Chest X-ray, AP view. Patient: 28 years old, sex M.
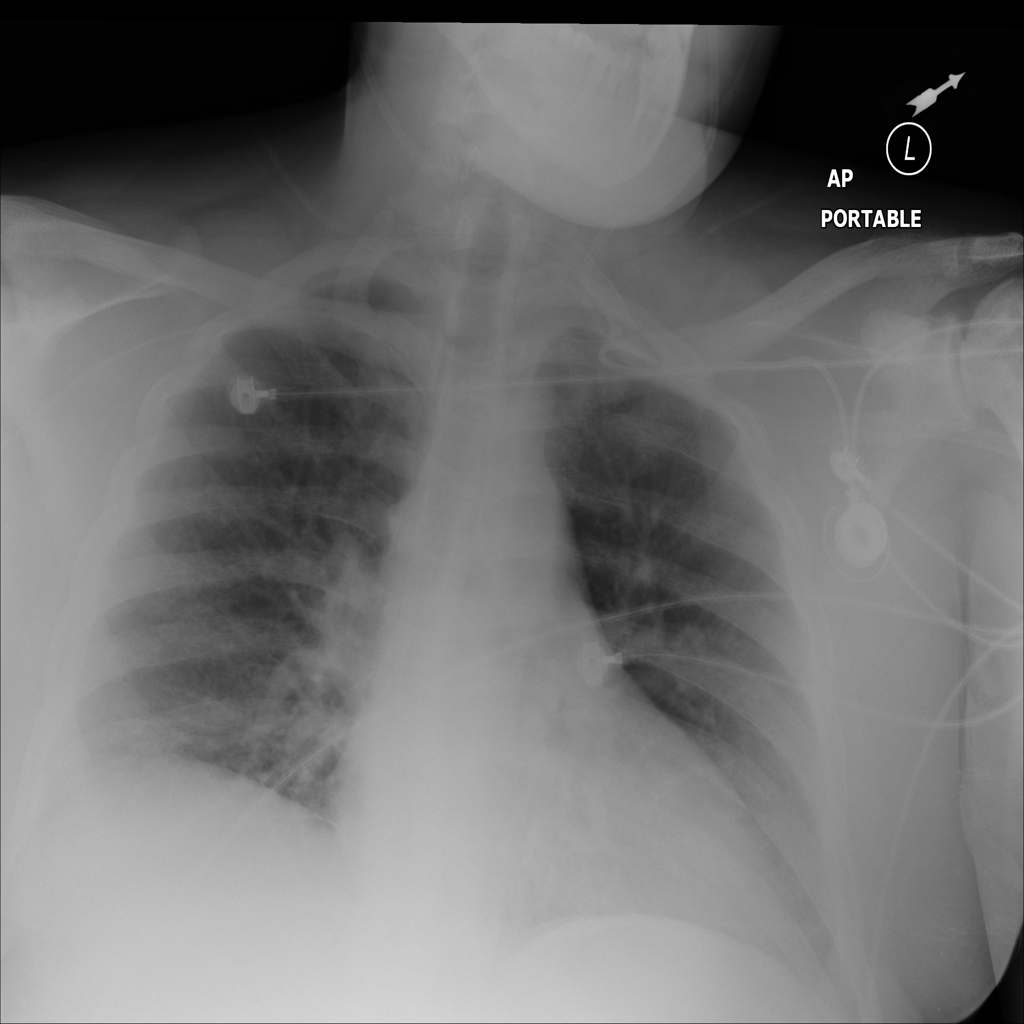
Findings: No Finding